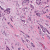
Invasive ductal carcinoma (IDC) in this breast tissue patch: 1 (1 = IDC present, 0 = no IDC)